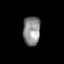
Tissue: prostate
Cell type: Epithelial cells
Senescence score: 0.3441
Nuclear area (px): 499
Mean DAPI intensity: 139.485